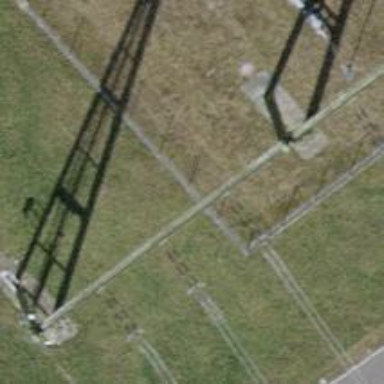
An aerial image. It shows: Three cables of power line.